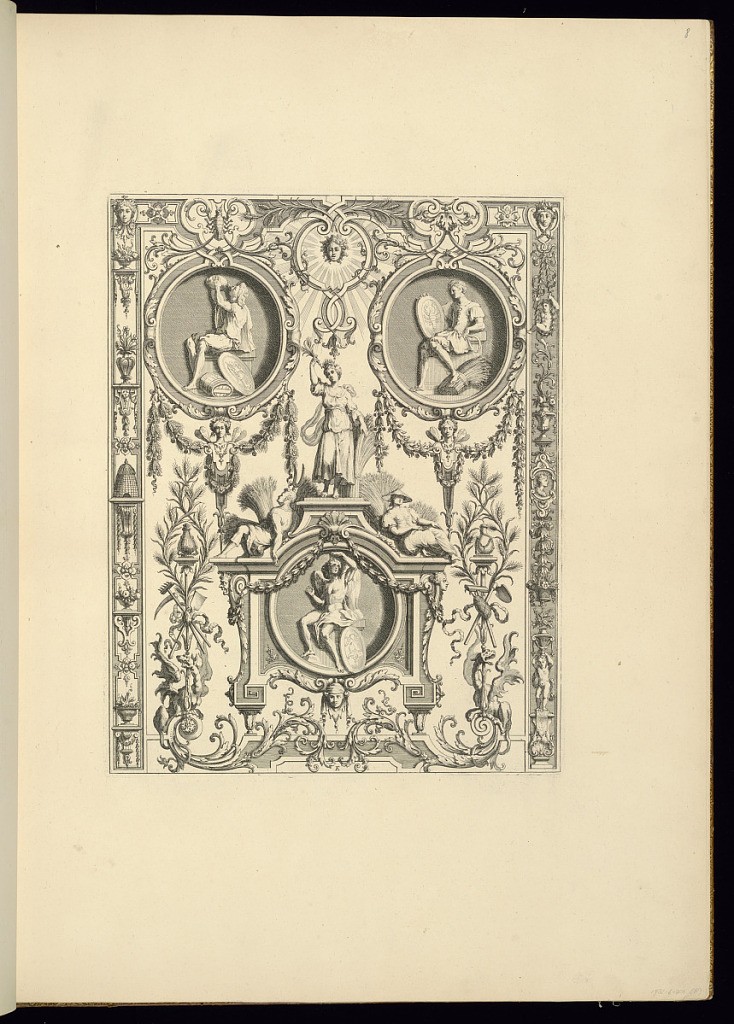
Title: Panel Design of Grotesque Ornamentation
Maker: Jean Berain, the elder, French, 1640-1711
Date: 1711
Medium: Engraving on laid paper
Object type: Bound print
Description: Panel design filled with symmetrical, grotesque ornaments of mythological theme. At the center is a standing, robed figure surrounded by sheaves of wheat. There are rondels with three figures, drinking water, with a scythe, and staring up toward light. The motifs perhaps indicate elements, and the months, of Summer. The plate is not signed, but has a letter "E" at the bottom of the plate.